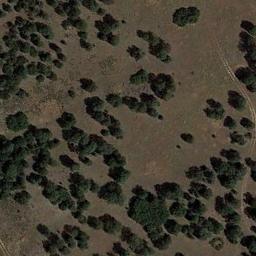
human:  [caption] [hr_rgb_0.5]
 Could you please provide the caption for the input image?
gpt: There are dozens of trees in this desert .

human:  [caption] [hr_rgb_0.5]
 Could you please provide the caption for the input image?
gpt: Chaparral is densely distributed on the sand .

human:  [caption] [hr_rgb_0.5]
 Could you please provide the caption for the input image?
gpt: A lot of green chaparrals grow on the wasteland .

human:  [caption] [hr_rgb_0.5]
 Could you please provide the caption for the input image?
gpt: The chaparral is not evenly distributed .

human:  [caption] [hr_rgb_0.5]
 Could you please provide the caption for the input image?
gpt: The chaparral is consist of many green bushes on the desert .